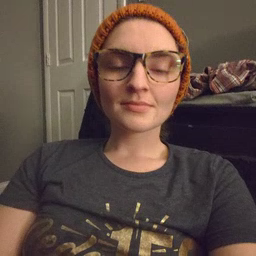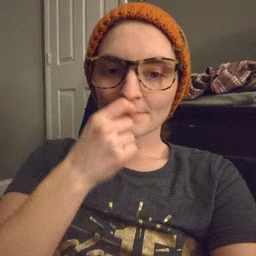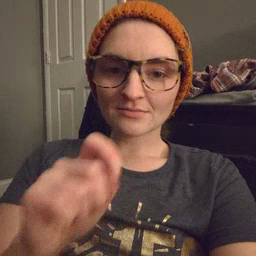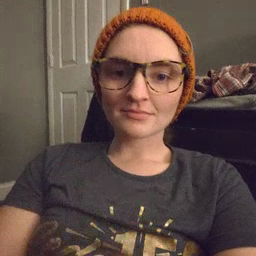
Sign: pencil